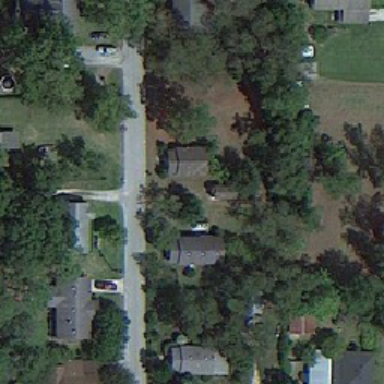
On the grass there is a house with a roof between the rooftops along the way .